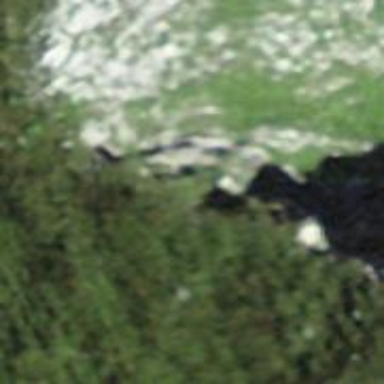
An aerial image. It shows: Arete in nature.